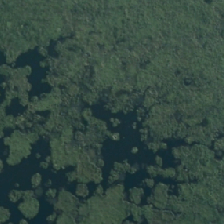
Land cover: lake_pond